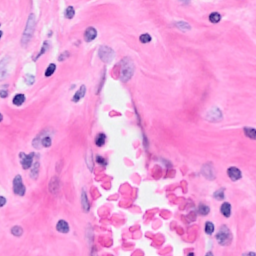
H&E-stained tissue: Breast